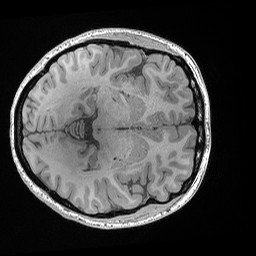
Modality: T1w
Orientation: axial
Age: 20
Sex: female
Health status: healthy
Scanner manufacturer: siemens
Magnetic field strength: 3 T
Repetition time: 0.02 s
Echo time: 0.00492 s